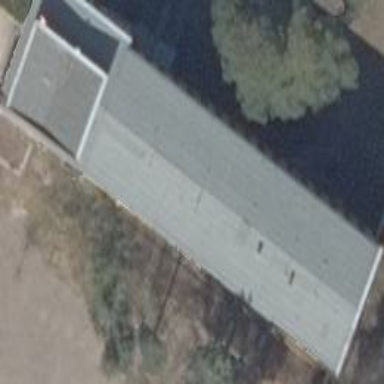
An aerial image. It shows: Hospital building with flat roof.